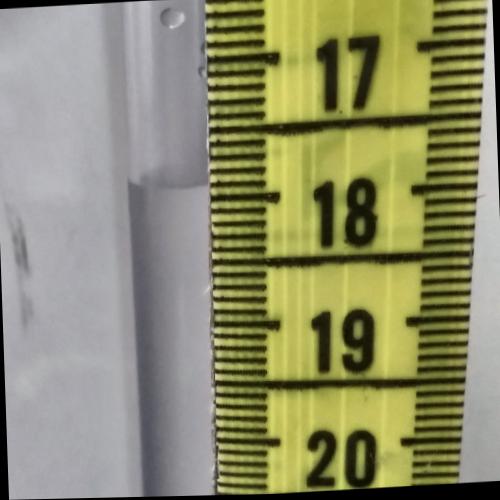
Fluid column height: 17.9 cm